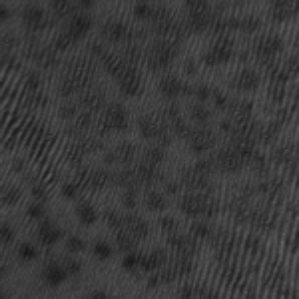
Label: frost